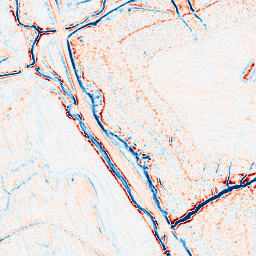
Category: edge_preserving
Decomposition family: bilateral
Decomposition parameters: d: 9
sigma_color: 75
sigma_space: 100
Upsampling method: quadratic
Upsampling parameters: scale: 8
Upsampling scale: 8